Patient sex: M
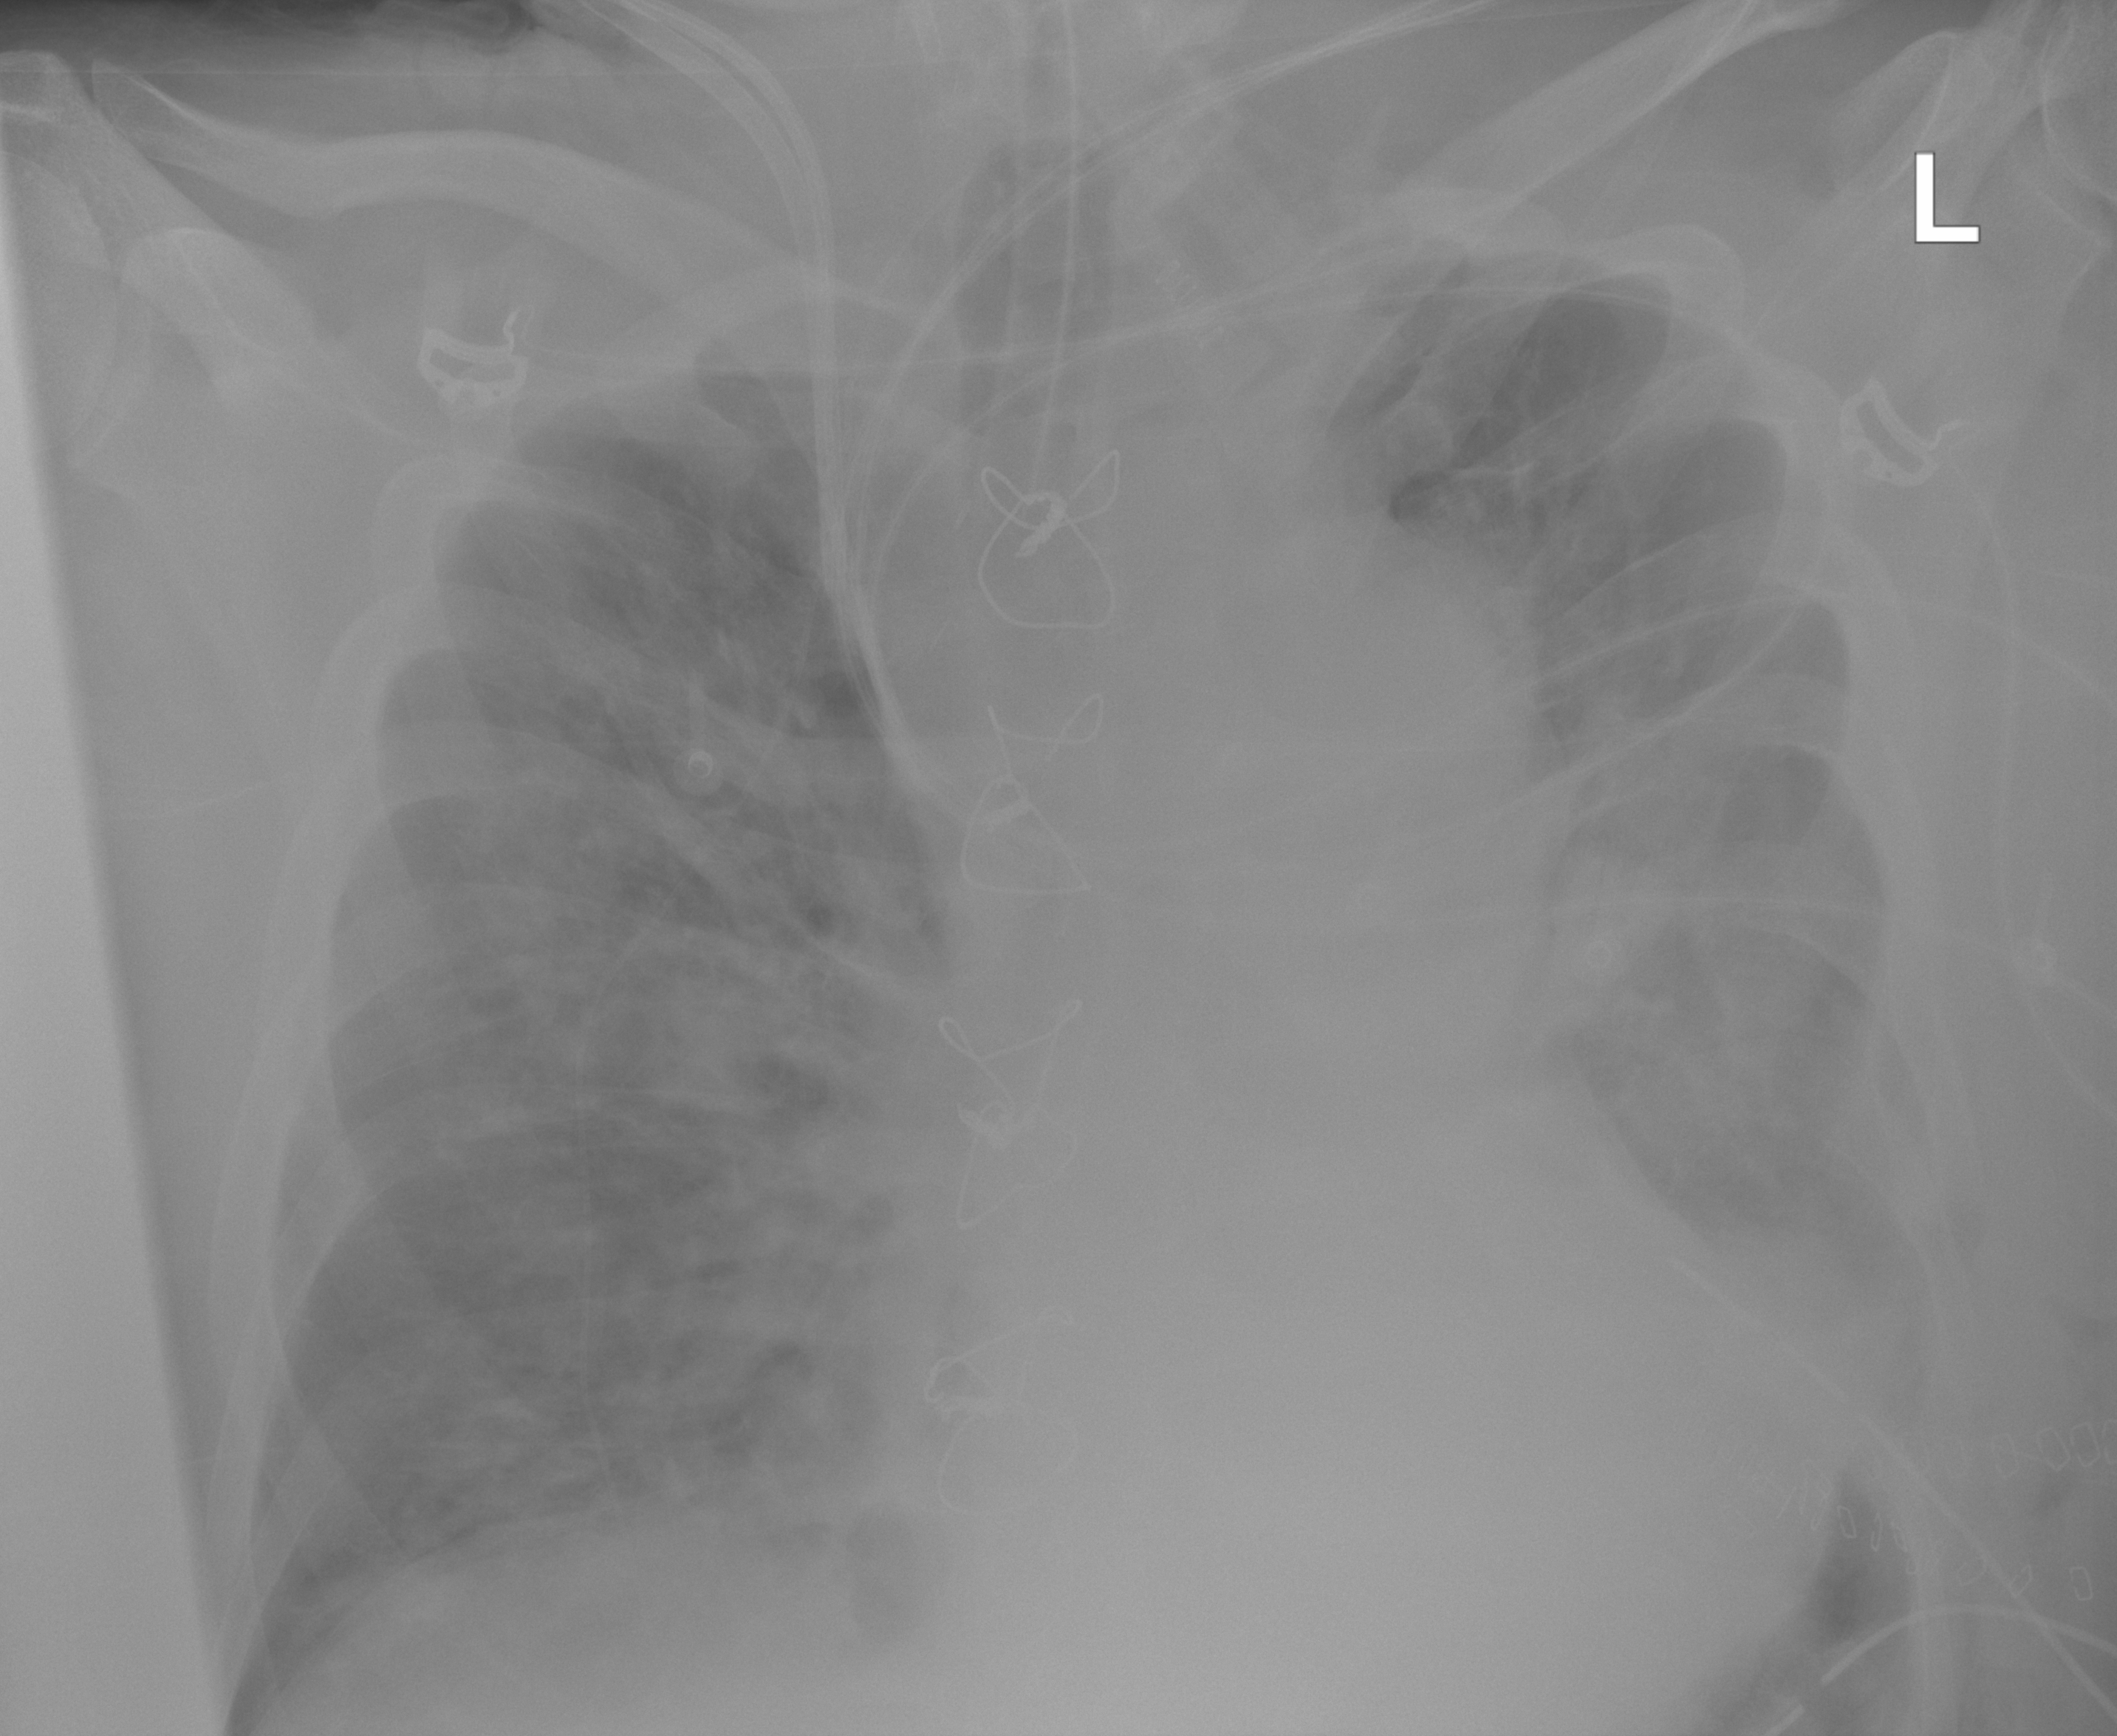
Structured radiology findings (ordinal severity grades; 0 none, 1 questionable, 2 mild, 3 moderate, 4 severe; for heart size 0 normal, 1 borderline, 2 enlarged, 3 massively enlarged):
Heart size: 1
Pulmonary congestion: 2
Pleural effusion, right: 0
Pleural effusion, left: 2
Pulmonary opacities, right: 2
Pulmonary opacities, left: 2
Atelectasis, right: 0
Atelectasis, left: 0